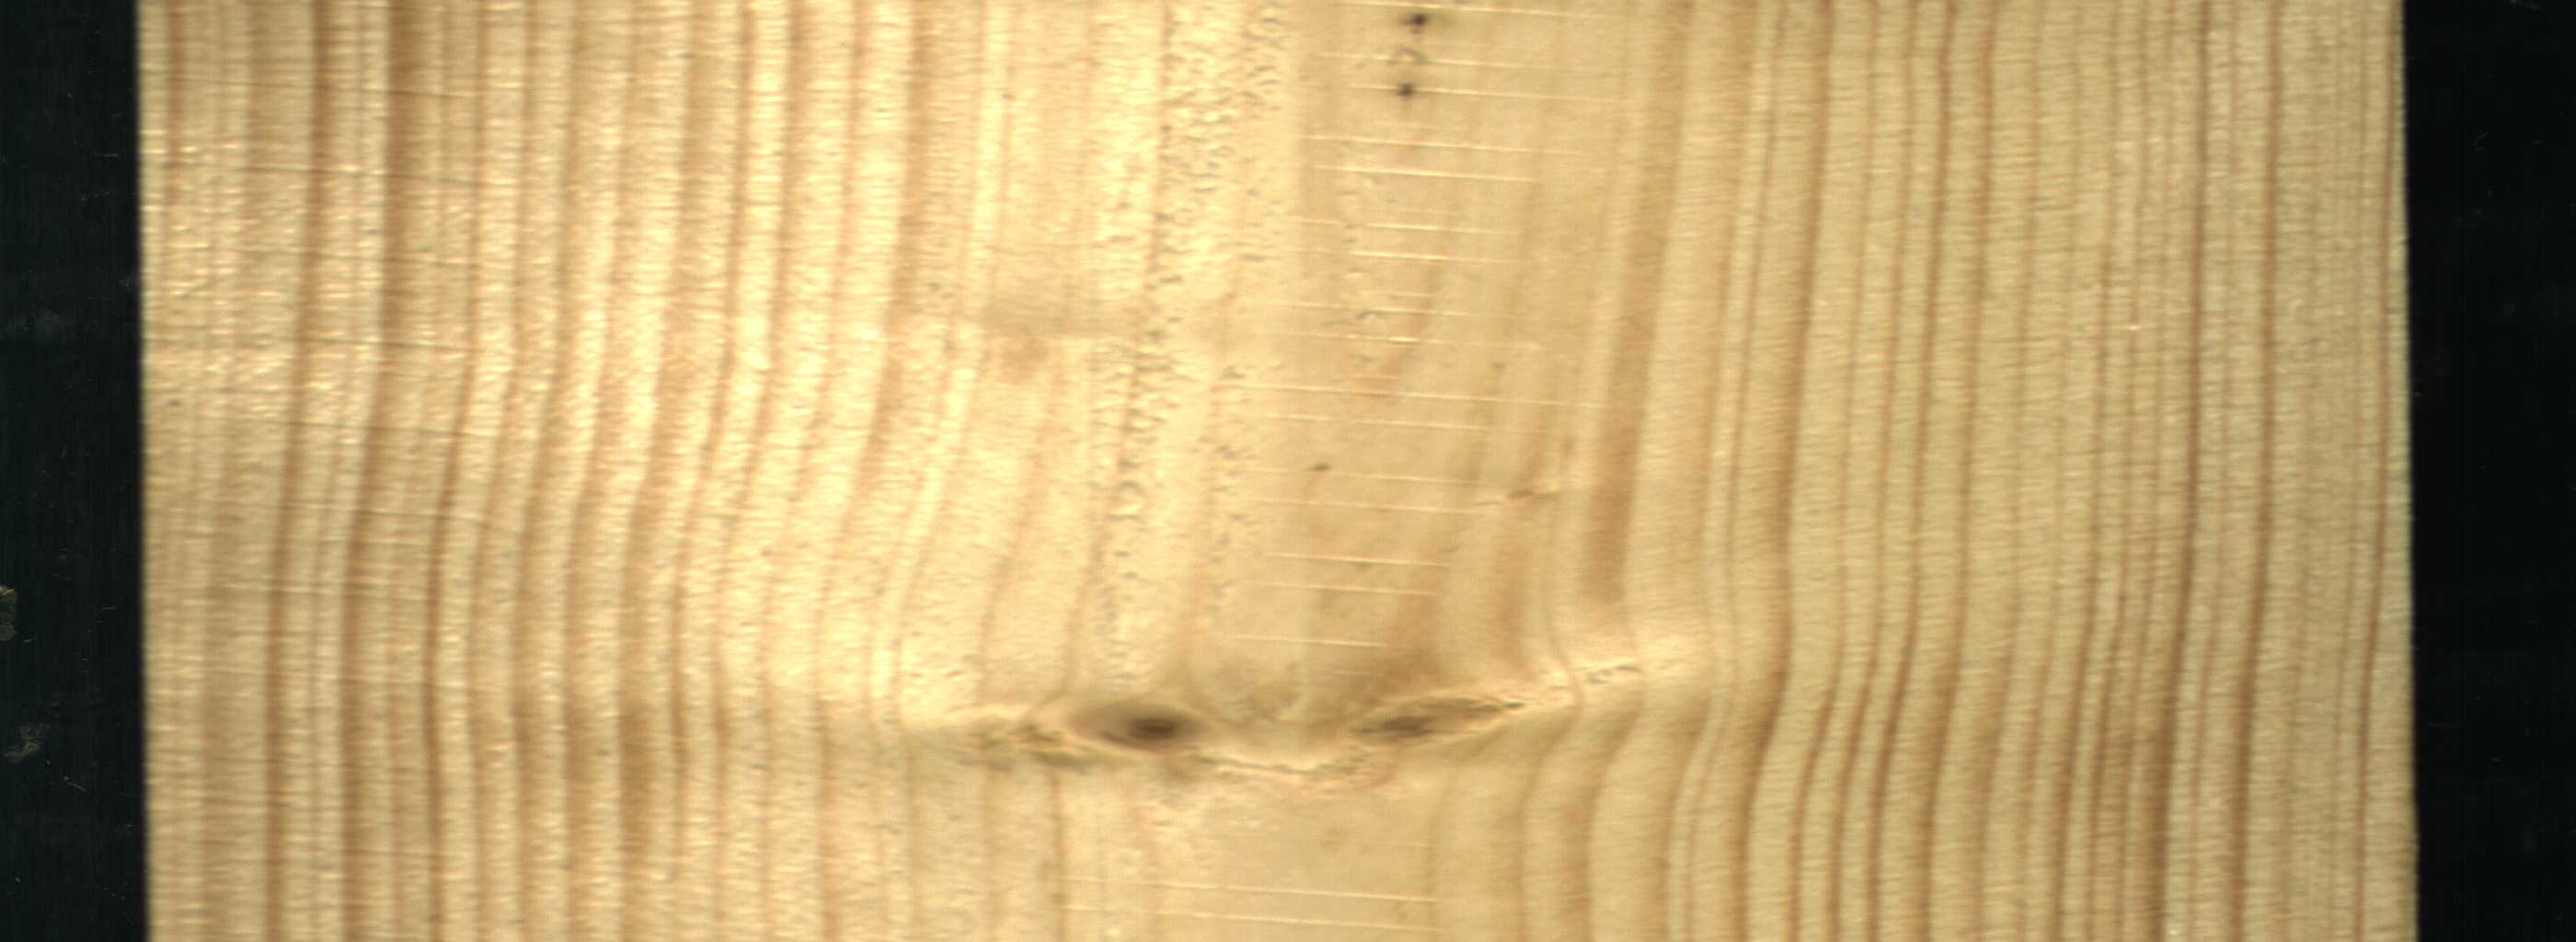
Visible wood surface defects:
Live_Knot
Live_Knot